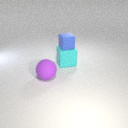
large cyan rubber cube below small blue rubber cube